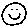
Label: smiley face